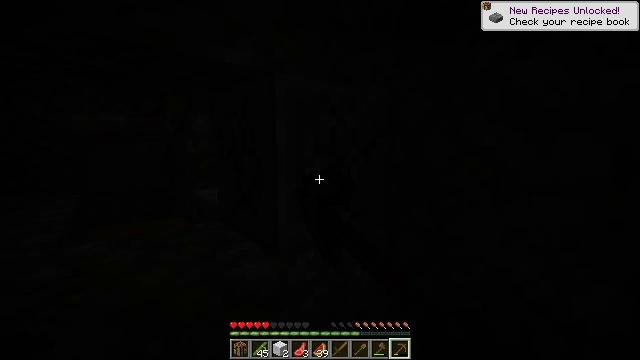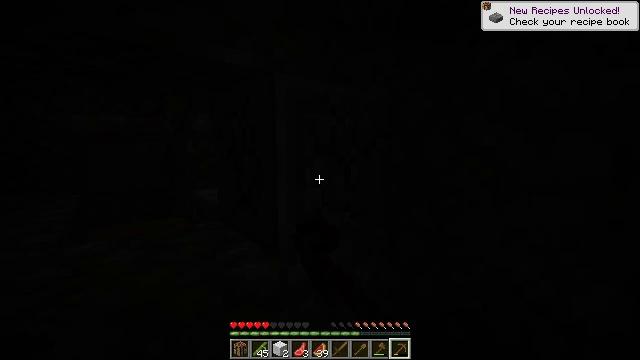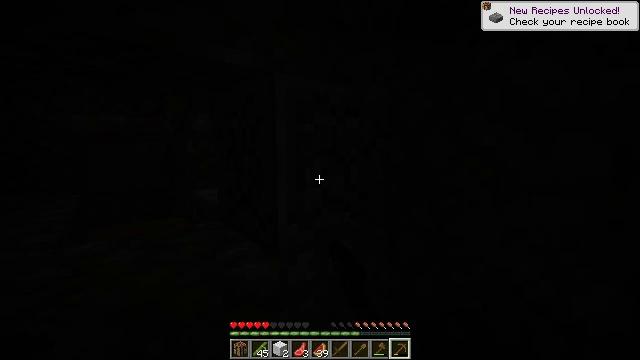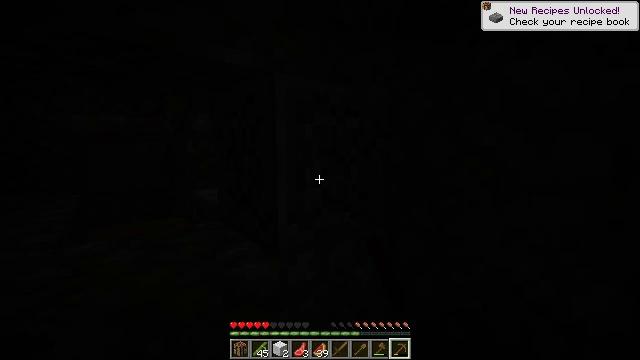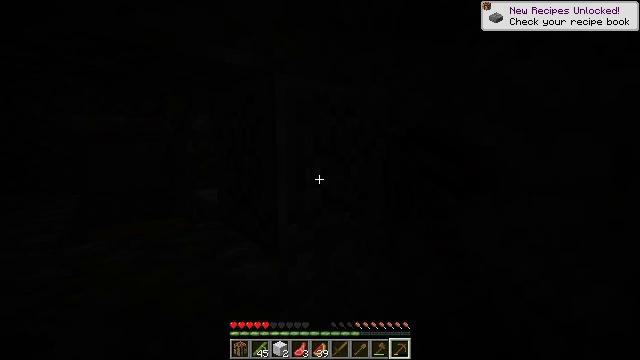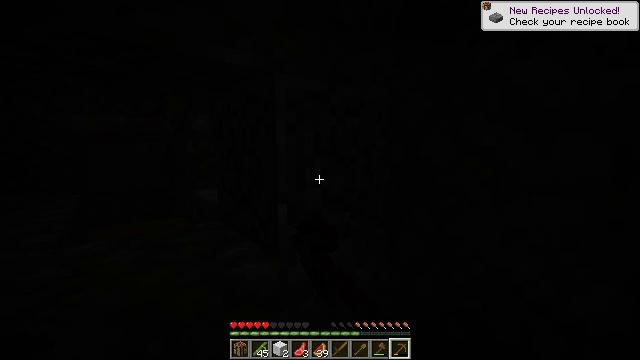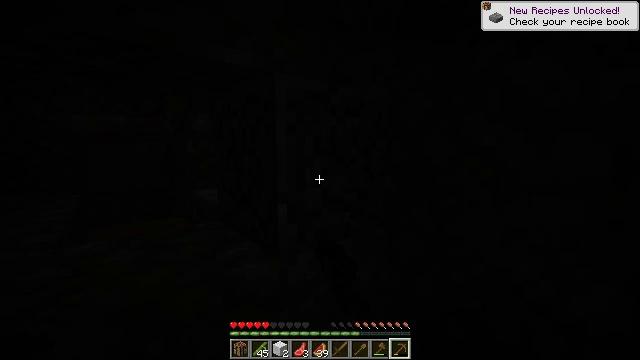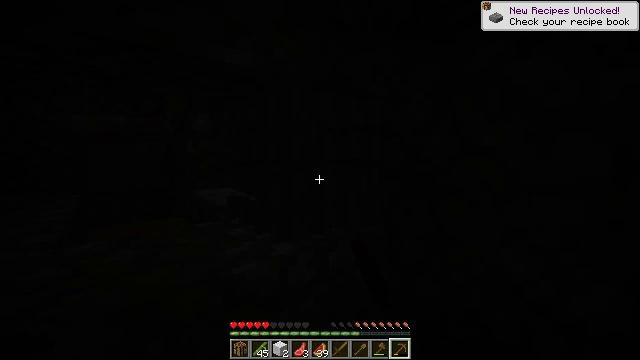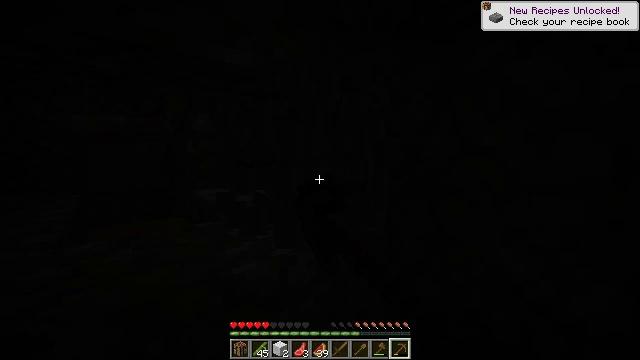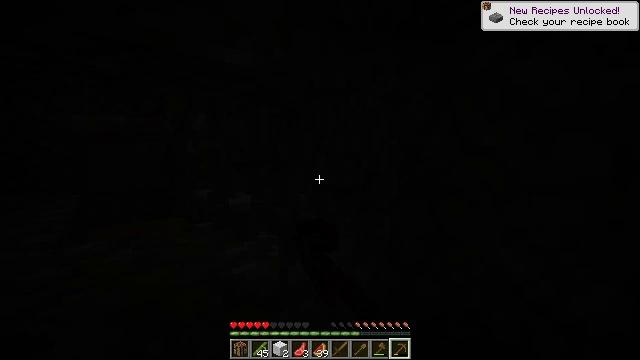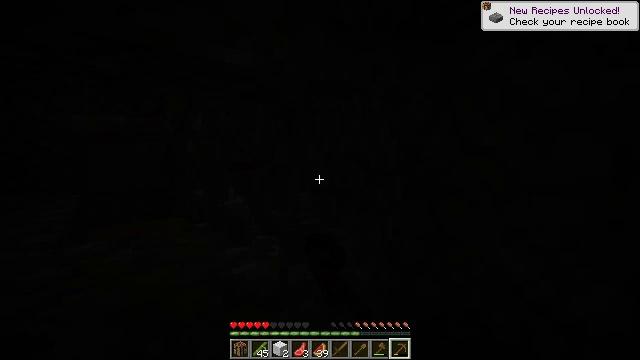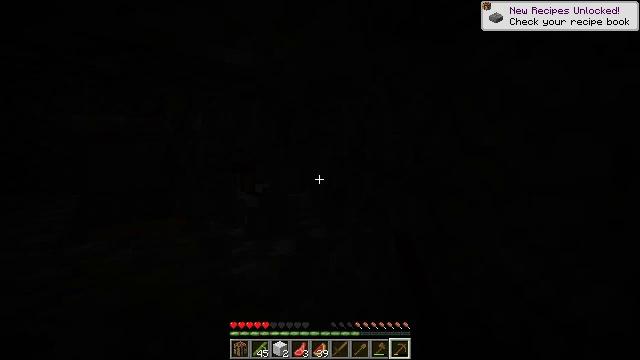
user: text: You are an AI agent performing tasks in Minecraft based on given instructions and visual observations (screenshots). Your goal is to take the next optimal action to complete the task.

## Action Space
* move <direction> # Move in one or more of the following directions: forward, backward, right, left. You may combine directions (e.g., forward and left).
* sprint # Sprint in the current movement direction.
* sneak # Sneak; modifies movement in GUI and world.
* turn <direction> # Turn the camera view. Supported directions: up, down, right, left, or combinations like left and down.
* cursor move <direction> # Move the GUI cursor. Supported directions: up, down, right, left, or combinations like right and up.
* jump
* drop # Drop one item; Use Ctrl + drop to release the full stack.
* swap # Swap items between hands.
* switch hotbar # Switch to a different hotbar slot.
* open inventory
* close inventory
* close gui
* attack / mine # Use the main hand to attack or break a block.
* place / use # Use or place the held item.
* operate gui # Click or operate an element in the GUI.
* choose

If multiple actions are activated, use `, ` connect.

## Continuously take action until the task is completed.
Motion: motion action
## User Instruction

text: Destroy the chiseled stone bricks block.
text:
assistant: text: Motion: attack / mine
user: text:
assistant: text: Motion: attack / mine
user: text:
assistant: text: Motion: attack / mine
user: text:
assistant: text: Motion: attack / mine
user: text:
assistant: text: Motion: attack / mine
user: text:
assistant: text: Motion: attack / mine
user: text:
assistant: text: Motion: attack / mine
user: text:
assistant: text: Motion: attack / mine
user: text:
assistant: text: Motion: attack / mine
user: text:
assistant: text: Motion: attack / mine
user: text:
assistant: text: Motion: attack / mine
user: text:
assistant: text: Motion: attack / mine